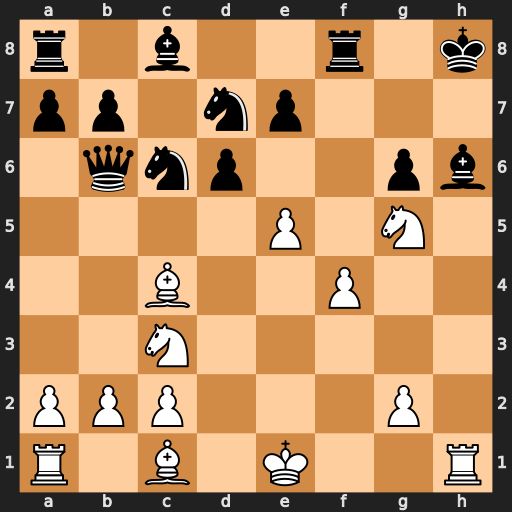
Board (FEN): r1b2r1k/pp1np3/1qnp2pb/4P1N1/2B2P2/2N5/PPP3P1/R1B1K2R
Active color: w
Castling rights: KQ
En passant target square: -
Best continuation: Rxh6+ Kg7 Rh7#